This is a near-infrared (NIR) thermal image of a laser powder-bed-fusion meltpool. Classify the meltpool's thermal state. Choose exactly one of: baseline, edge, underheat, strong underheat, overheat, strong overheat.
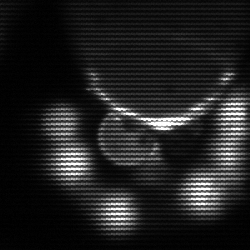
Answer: edge